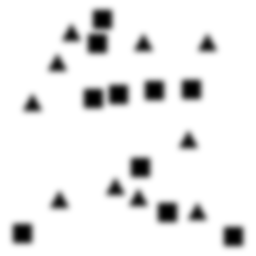
Squares: 10
Triangles: 10
Stars: 0
Total shapes: 20